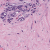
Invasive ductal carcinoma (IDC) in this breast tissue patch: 1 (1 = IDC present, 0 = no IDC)